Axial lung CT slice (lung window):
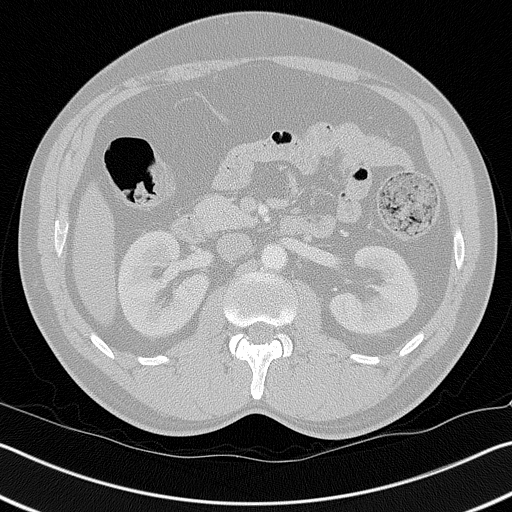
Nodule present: no